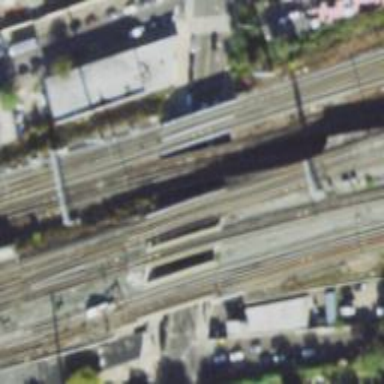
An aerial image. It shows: Railway bridge with electrified contact lines.